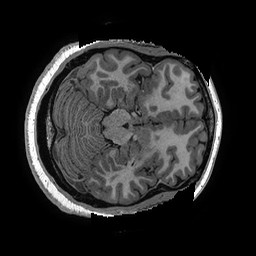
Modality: T1w
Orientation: axial
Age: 27
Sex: female
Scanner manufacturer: ge
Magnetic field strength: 3 T
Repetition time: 0.006952 s
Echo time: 0.00292 s